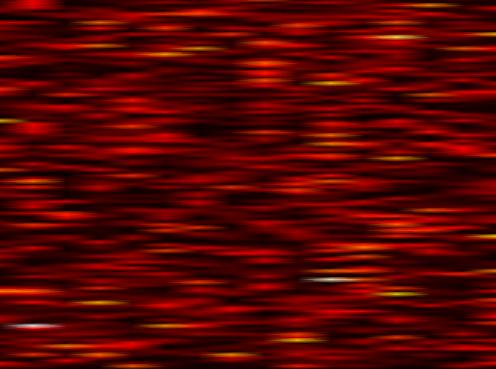
Label: OFDM